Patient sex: M
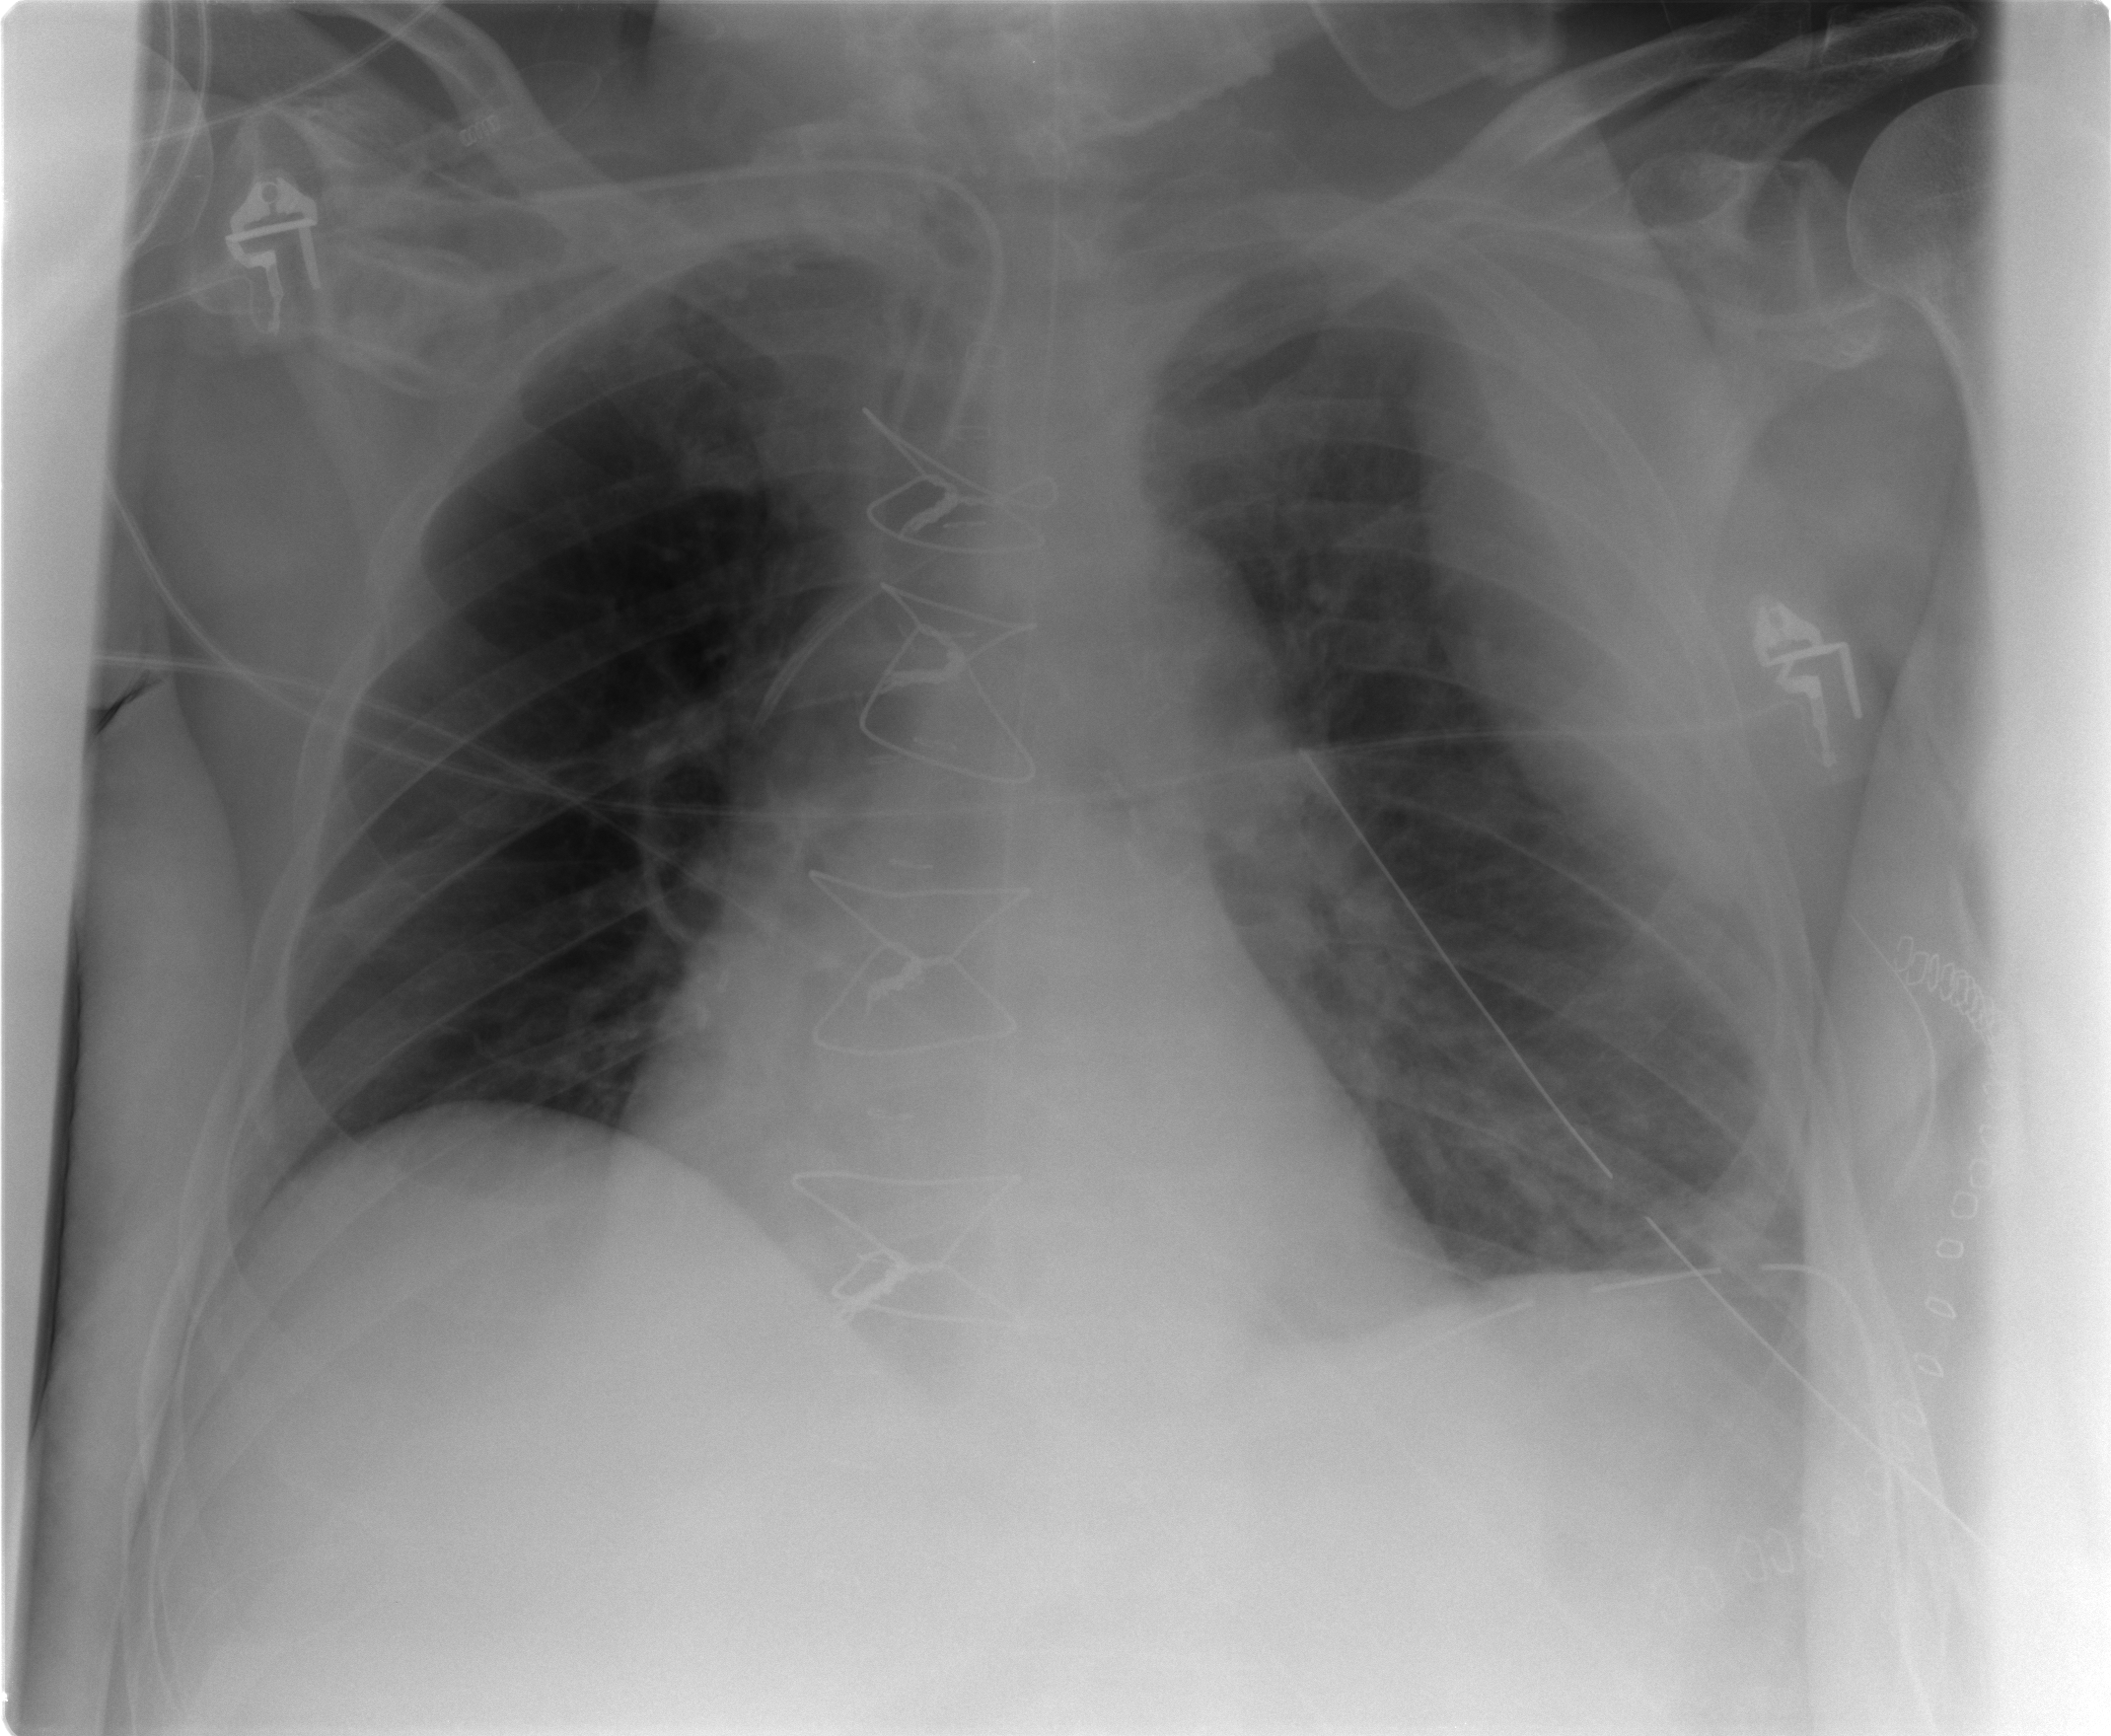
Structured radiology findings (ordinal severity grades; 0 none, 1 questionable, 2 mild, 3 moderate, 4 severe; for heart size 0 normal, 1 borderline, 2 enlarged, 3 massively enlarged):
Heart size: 0
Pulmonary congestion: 1
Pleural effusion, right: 0
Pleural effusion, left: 0
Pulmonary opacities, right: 0
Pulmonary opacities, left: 0
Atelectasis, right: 0
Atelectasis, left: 1